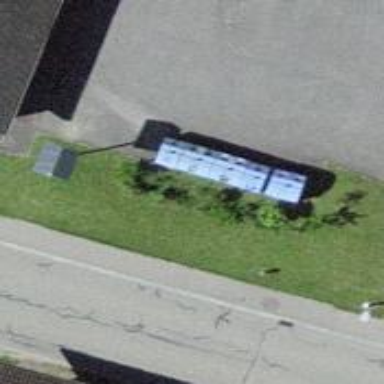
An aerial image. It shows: Recycling container in the area designated for recycling.